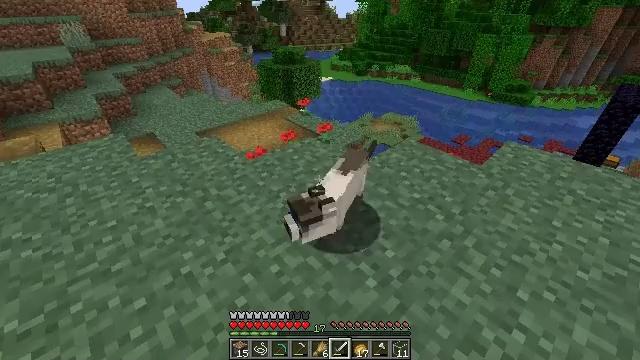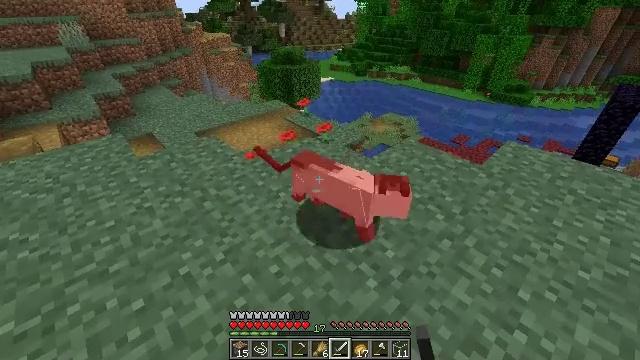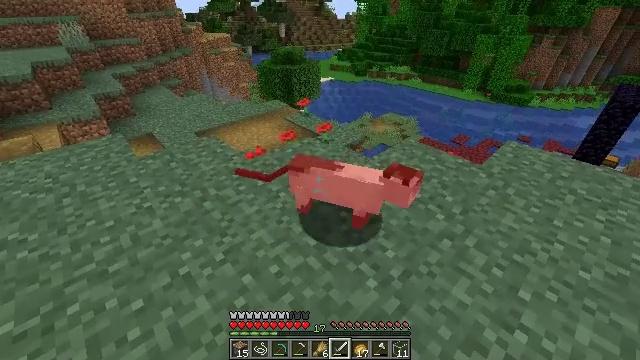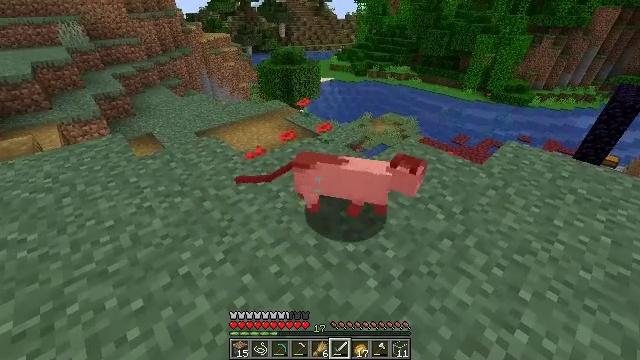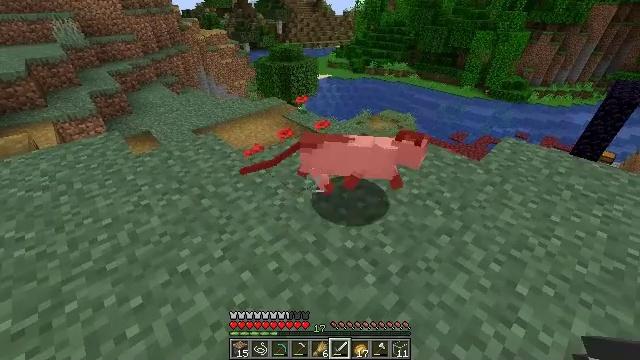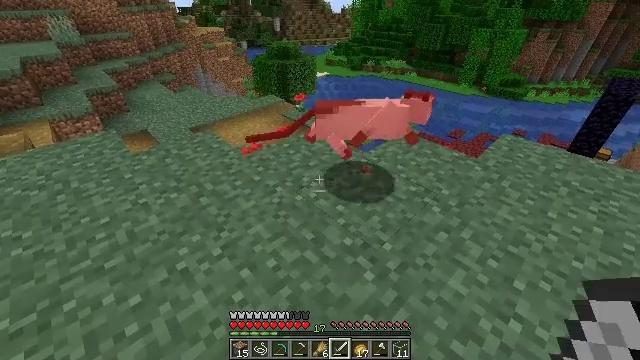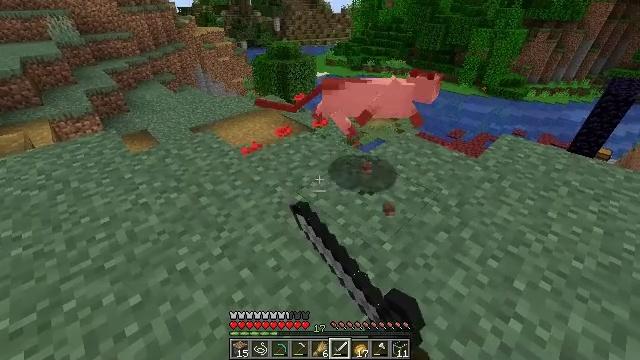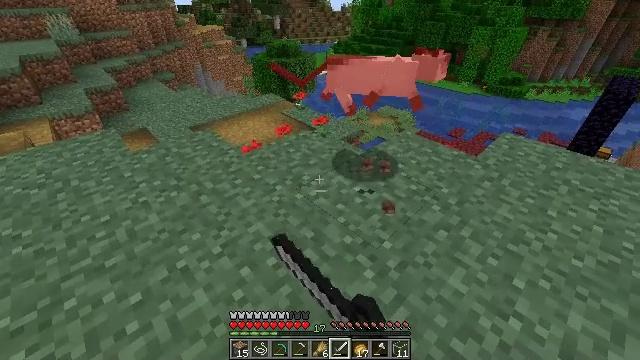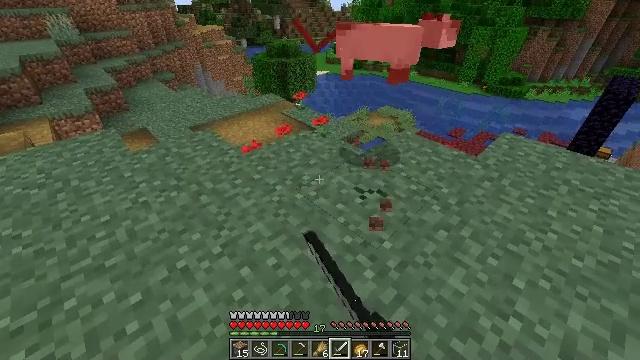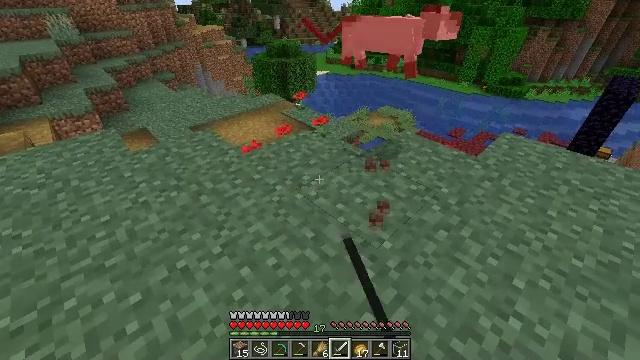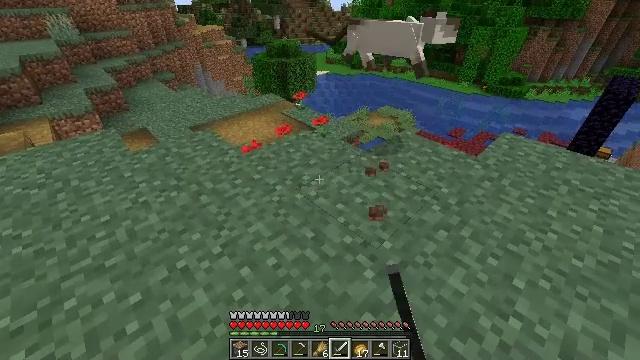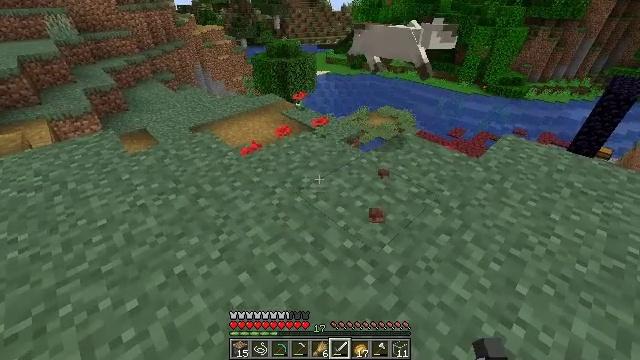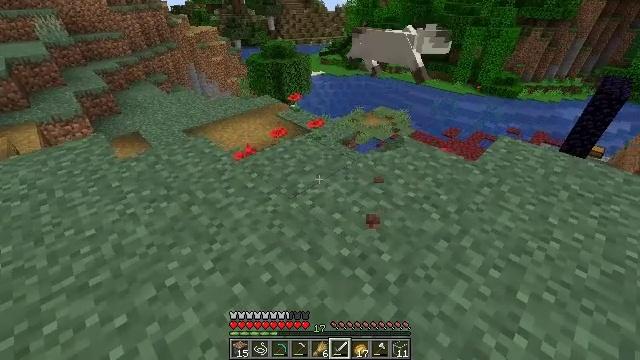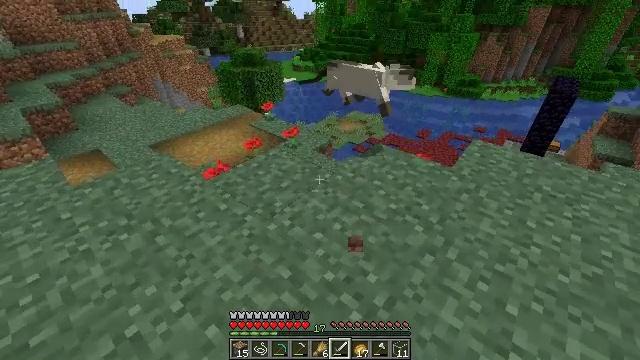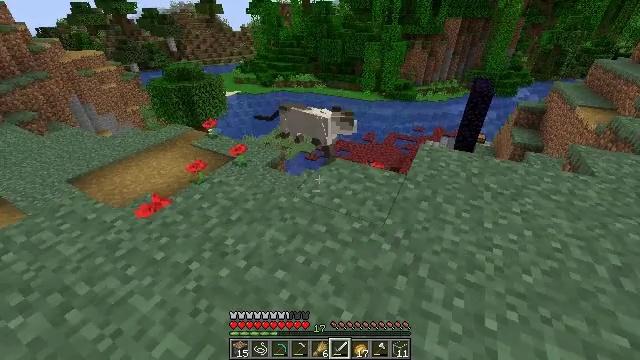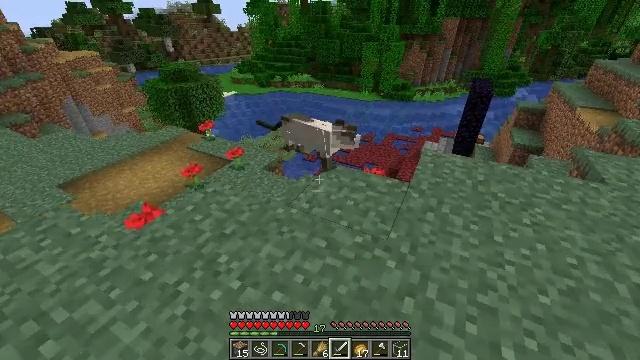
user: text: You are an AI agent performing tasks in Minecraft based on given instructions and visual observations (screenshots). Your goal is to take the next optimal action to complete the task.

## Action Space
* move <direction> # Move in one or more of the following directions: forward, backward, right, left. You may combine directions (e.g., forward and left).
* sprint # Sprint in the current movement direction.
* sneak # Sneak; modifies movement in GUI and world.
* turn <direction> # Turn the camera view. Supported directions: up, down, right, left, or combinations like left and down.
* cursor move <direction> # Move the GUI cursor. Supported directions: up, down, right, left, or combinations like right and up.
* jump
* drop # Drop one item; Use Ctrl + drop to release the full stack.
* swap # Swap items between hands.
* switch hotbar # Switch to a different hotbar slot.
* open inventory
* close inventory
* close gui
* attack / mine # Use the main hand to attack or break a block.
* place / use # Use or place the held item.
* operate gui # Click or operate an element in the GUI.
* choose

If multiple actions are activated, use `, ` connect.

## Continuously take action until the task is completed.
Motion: motion action
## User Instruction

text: Kill the cat.
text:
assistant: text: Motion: no_op
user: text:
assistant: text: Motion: no_op
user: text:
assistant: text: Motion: no_op
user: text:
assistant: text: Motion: no_op
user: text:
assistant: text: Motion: attack / mine
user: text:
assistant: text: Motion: attack / mine
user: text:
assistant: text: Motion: attack / mine
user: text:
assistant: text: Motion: attack / mine
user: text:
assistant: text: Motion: no_op
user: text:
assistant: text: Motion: no_op
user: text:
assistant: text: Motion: move forward
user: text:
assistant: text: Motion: move forward, turn right
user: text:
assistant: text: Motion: move forward, turn right and up
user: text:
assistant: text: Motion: move forward, turn right and up
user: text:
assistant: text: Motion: move forward
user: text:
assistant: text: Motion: move forward
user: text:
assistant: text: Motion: move forward
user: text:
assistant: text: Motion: move forward
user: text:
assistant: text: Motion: move forward
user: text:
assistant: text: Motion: move forward, turn left and down
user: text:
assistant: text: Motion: move forward, turn right and down, attack / mine
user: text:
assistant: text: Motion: move forward, turn right and down, attack / mine
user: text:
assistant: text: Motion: move forward, turn right and down, attack / mine
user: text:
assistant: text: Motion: turn right and down, attack / mine
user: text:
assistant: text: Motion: turn right, attack / mine
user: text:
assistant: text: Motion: no_op